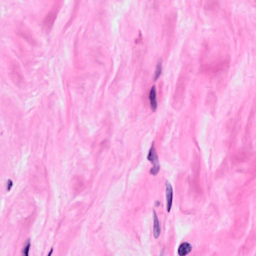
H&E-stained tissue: Breast